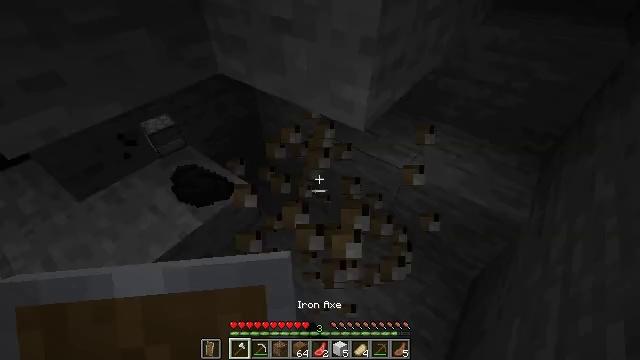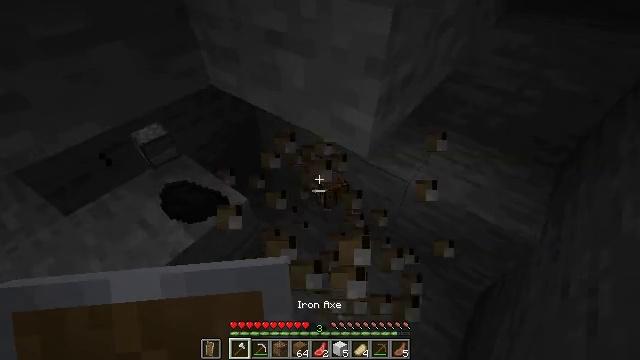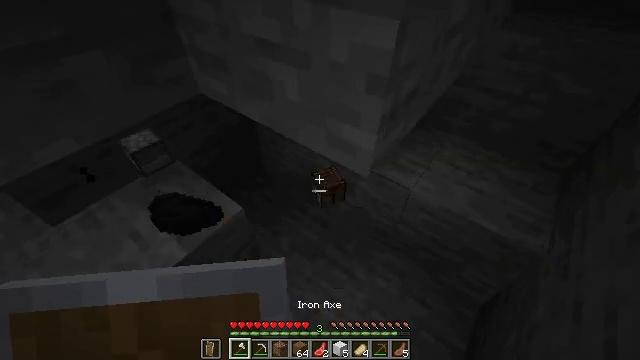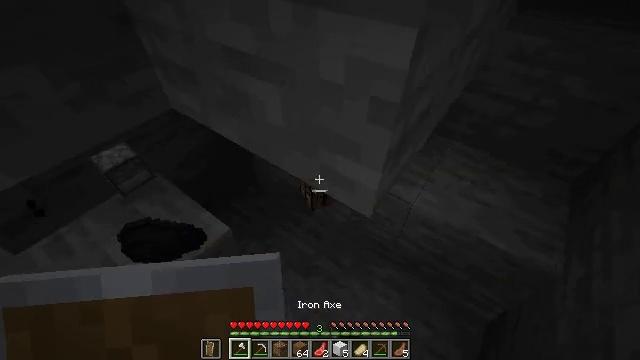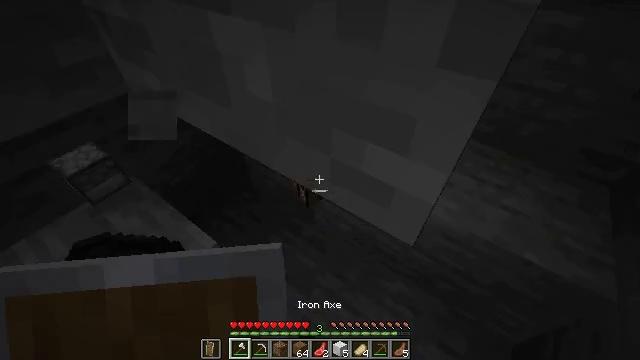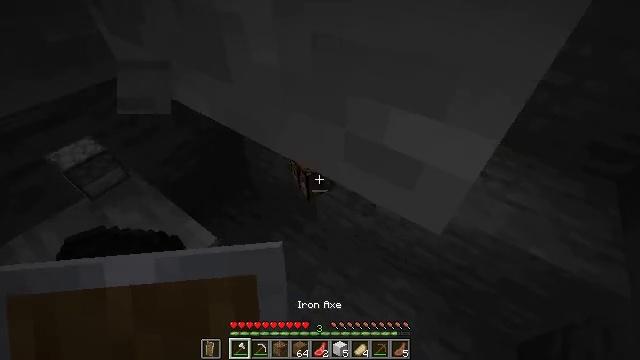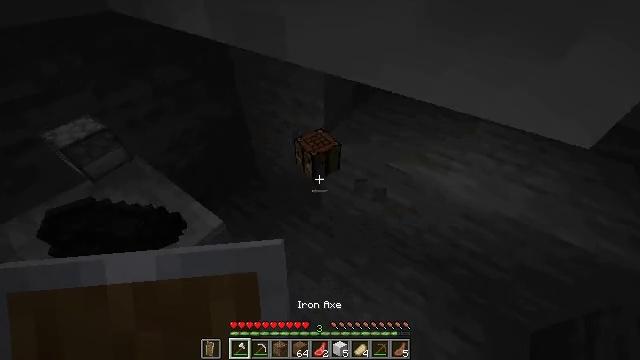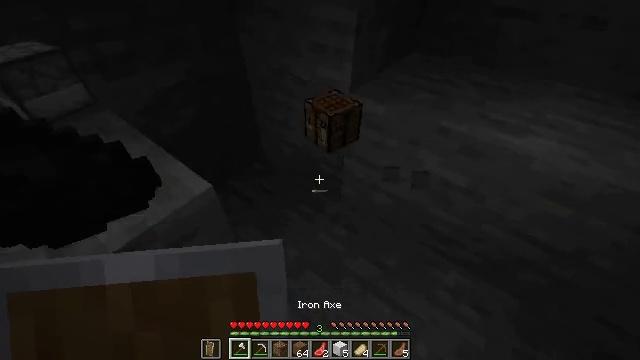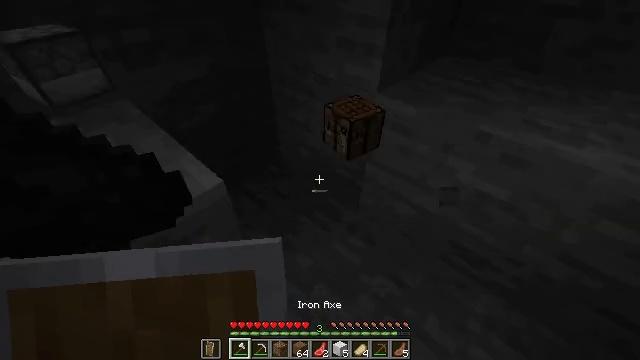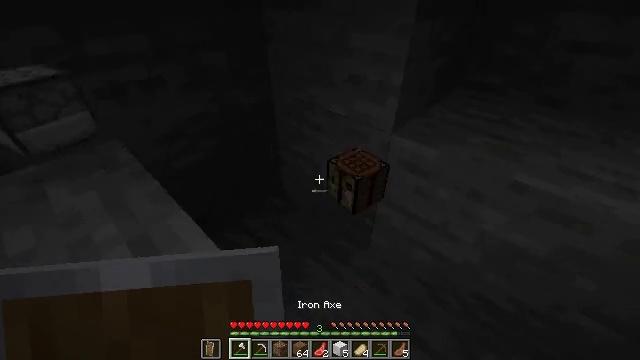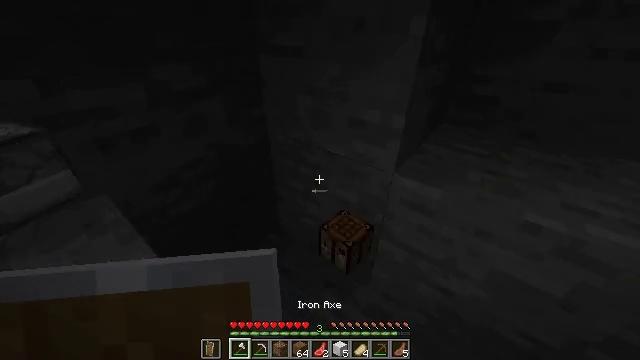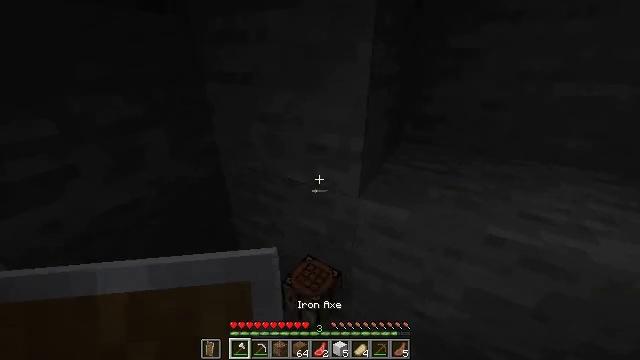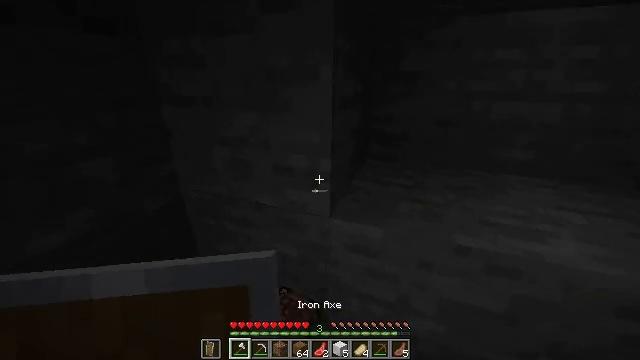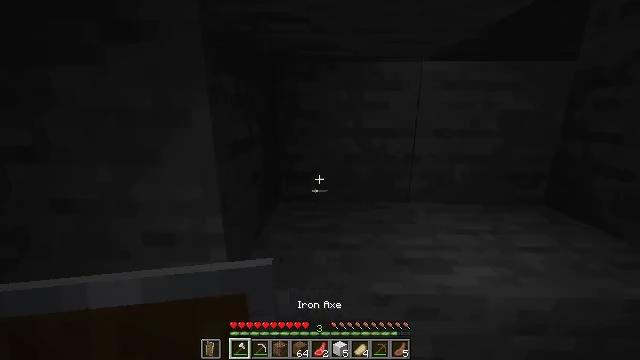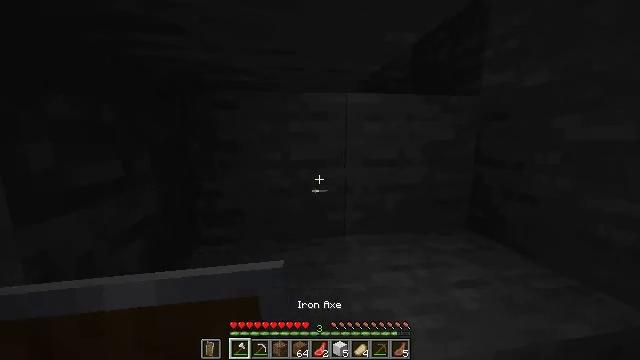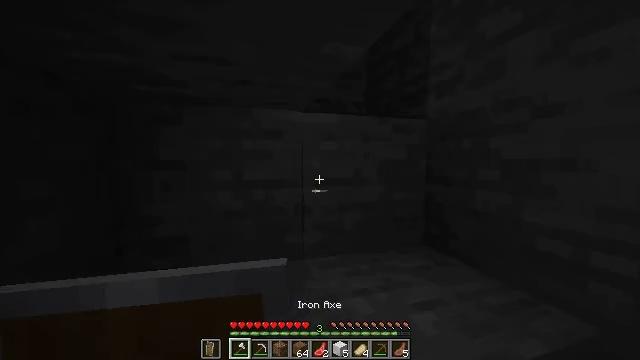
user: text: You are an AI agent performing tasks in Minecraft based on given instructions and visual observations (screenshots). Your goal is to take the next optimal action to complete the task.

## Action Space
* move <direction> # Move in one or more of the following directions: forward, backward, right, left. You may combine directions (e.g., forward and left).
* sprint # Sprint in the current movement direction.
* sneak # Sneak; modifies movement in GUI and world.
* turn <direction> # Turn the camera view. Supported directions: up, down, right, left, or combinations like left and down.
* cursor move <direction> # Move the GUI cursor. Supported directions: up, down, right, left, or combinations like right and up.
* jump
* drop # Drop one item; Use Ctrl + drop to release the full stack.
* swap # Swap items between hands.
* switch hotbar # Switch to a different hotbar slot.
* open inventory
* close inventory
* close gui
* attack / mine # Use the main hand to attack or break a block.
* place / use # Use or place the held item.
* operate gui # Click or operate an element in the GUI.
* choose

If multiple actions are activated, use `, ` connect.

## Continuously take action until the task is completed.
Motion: motion action
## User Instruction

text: Mine gravel from the ground.
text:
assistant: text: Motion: move forward, attack / mine
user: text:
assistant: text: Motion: move forward, attack / mine
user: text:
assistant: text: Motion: move forward, turn right, attack / mine
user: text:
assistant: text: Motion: move forward, sprint, attack / mine
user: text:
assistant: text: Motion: move forward, sprint
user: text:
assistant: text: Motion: move forward, sprint
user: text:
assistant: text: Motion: move forward, sprint, turn left and up
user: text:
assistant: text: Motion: move forward, sprint, turn left and up
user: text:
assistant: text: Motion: move forward and move left, sprint, turn up
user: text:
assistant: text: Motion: move forward and move left, sprint, turn right and up
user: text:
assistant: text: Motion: move forward and move left, sprint, turn right and up
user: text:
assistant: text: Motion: move forward and move right, sprint, turn right and up
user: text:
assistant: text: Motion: move forward and move right, sprint, turn right and up
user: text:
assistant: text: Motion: move forward and move right, sprint, turn right and up
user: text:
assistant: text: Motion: move forward and move right, sprint, turn right and up
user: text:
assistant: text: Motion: move forward and move right, sprint, turn right and up
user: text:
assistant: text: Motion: move forward and move right, sprint, turn right and up
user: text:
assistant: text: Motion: move forward and move right, sprint, turn up
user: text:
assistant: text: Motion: move forward and move right, sprint, turn left and up
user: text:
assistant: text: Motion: move forward, sprint, turn left and up, jump
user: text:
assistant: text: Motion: move forward, sprint, turn left and up, jump
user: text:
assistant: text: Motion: move forward, sprint, turn left and up, jump
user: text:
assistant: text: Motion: move forward, sprint, turn left and up, jump
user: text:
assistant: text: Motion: move forward, sprint, turn left and up, jump
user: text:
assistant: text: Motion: move forward, sprint, jump
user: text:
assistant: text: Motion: move forward, sprint, jump
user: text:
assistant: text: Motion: move forward, sprint, jump
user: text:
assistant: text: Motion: move forward, sprint, turn right, jump
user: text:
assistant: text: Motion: move forward, sprint, jump
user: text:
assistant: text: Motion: move forward, sprint, turn right, jump